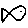
Label: fish